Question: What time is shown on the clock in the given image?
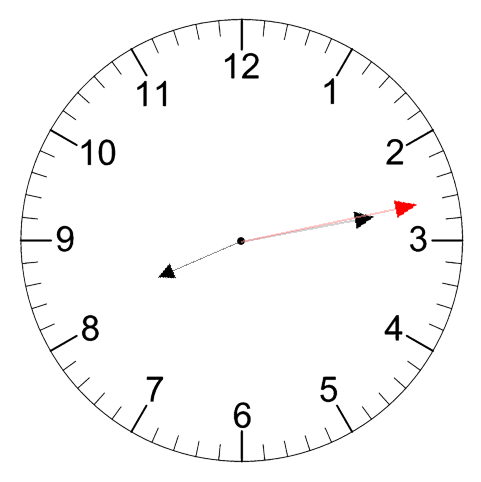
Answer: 08:13:13